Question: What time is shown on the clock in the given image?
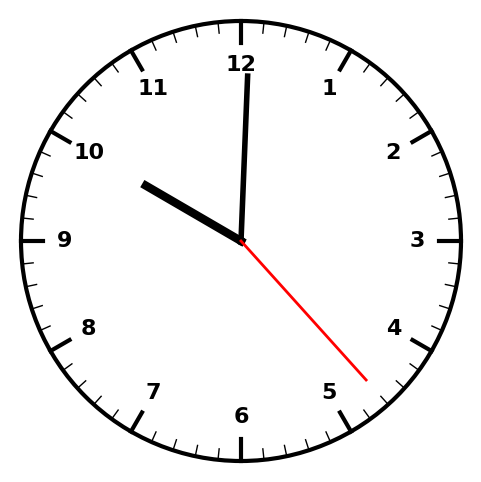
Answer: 10:00:23